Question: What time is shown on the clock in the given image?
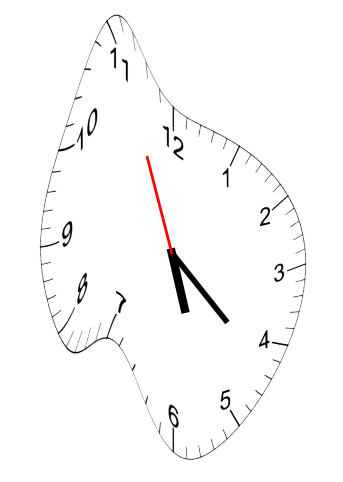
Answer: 05:21:56